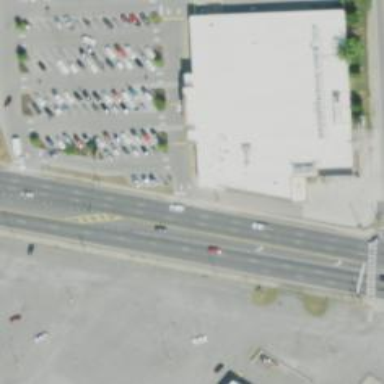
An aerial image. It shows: Supermarket located in building.